【题型】填空题　【知识点】立体几何　【难度】easy
设地球的半径为 \(R\)，若 \(A\) 在北纬 \(30^\circ\) 的纬线图上，则此纬线圈构成的小圆面积为 \underline{\quad\quad}.（结果用 \(R\) 表示）
【解答】
【答案】\(\frac{3\pi R^2}{4}\).

【知识点】球的截面的性质及计算.

【分析】作出图象，求出小圆半径即可得答案.

【详解】解：如图所示.

则点 \(A\) 所在小圆半径 \(r = R \cdot \cos 30^\circ = \frac{\sqrt{3}}{2}R\)，

所以小圆的面积为 \(S = \pi r^2 = \frac{3\pi R^2}{4}\).

故答案为：\(\frac{3\pi R^2}{4}\).

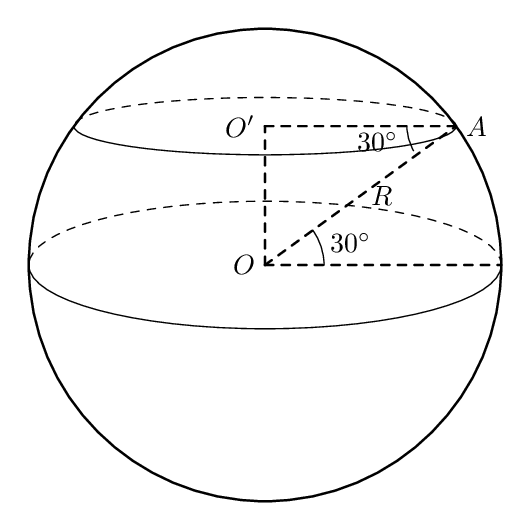